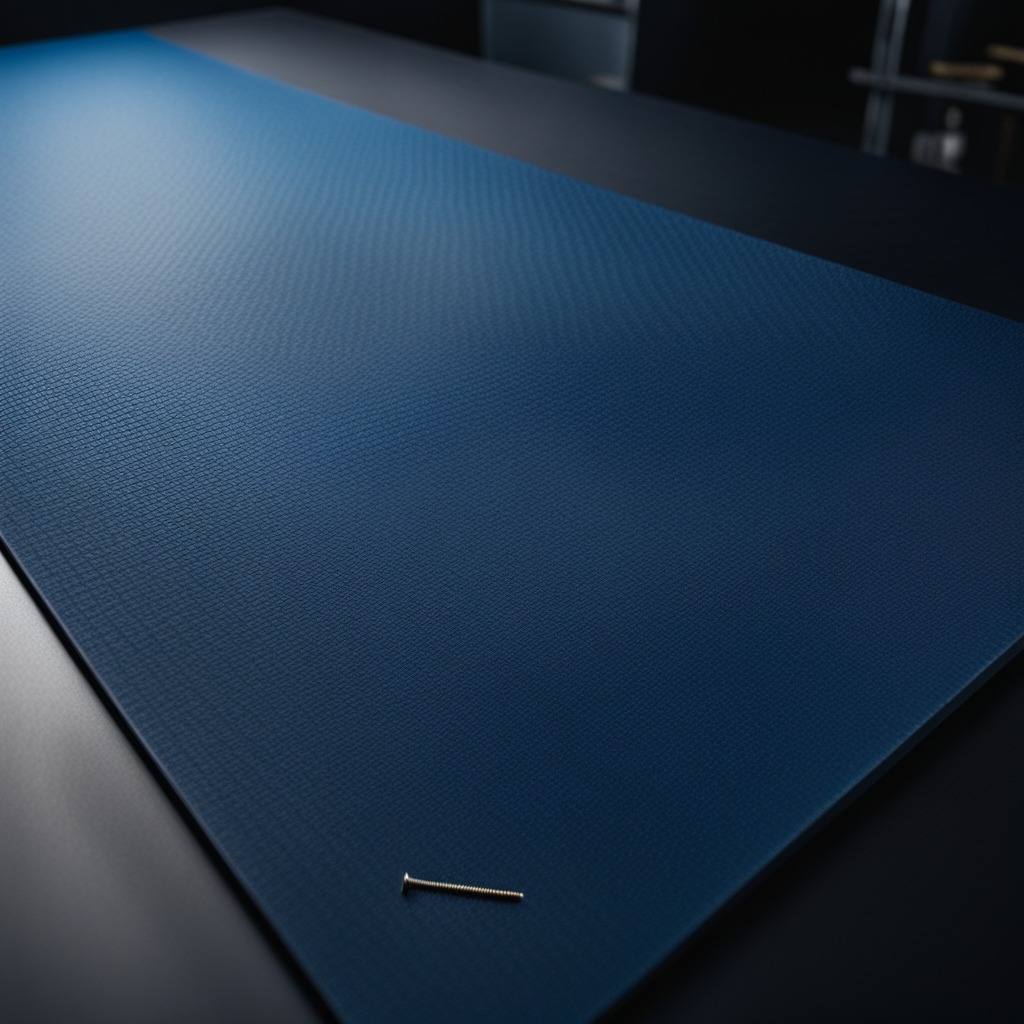
A metal screw is lying on the clean granite tabletop inside a workshop at night with soft shadows beneath the mat.